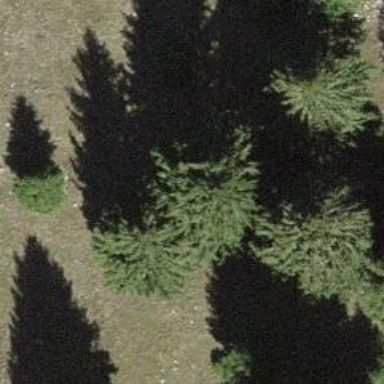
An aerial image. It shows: Evergreen needle-leaved tree in agricultural setting.